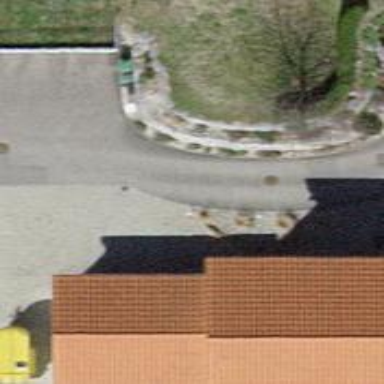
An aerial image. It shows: Cobblestone alley used as service road.